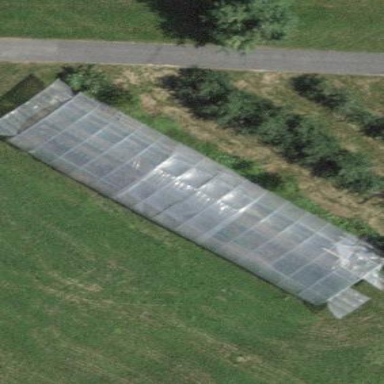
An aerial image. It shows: Greenhouse.